Field crop: maize
Growth stage: 2
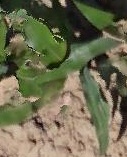
Species: maize